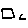
Label: square